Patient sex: M
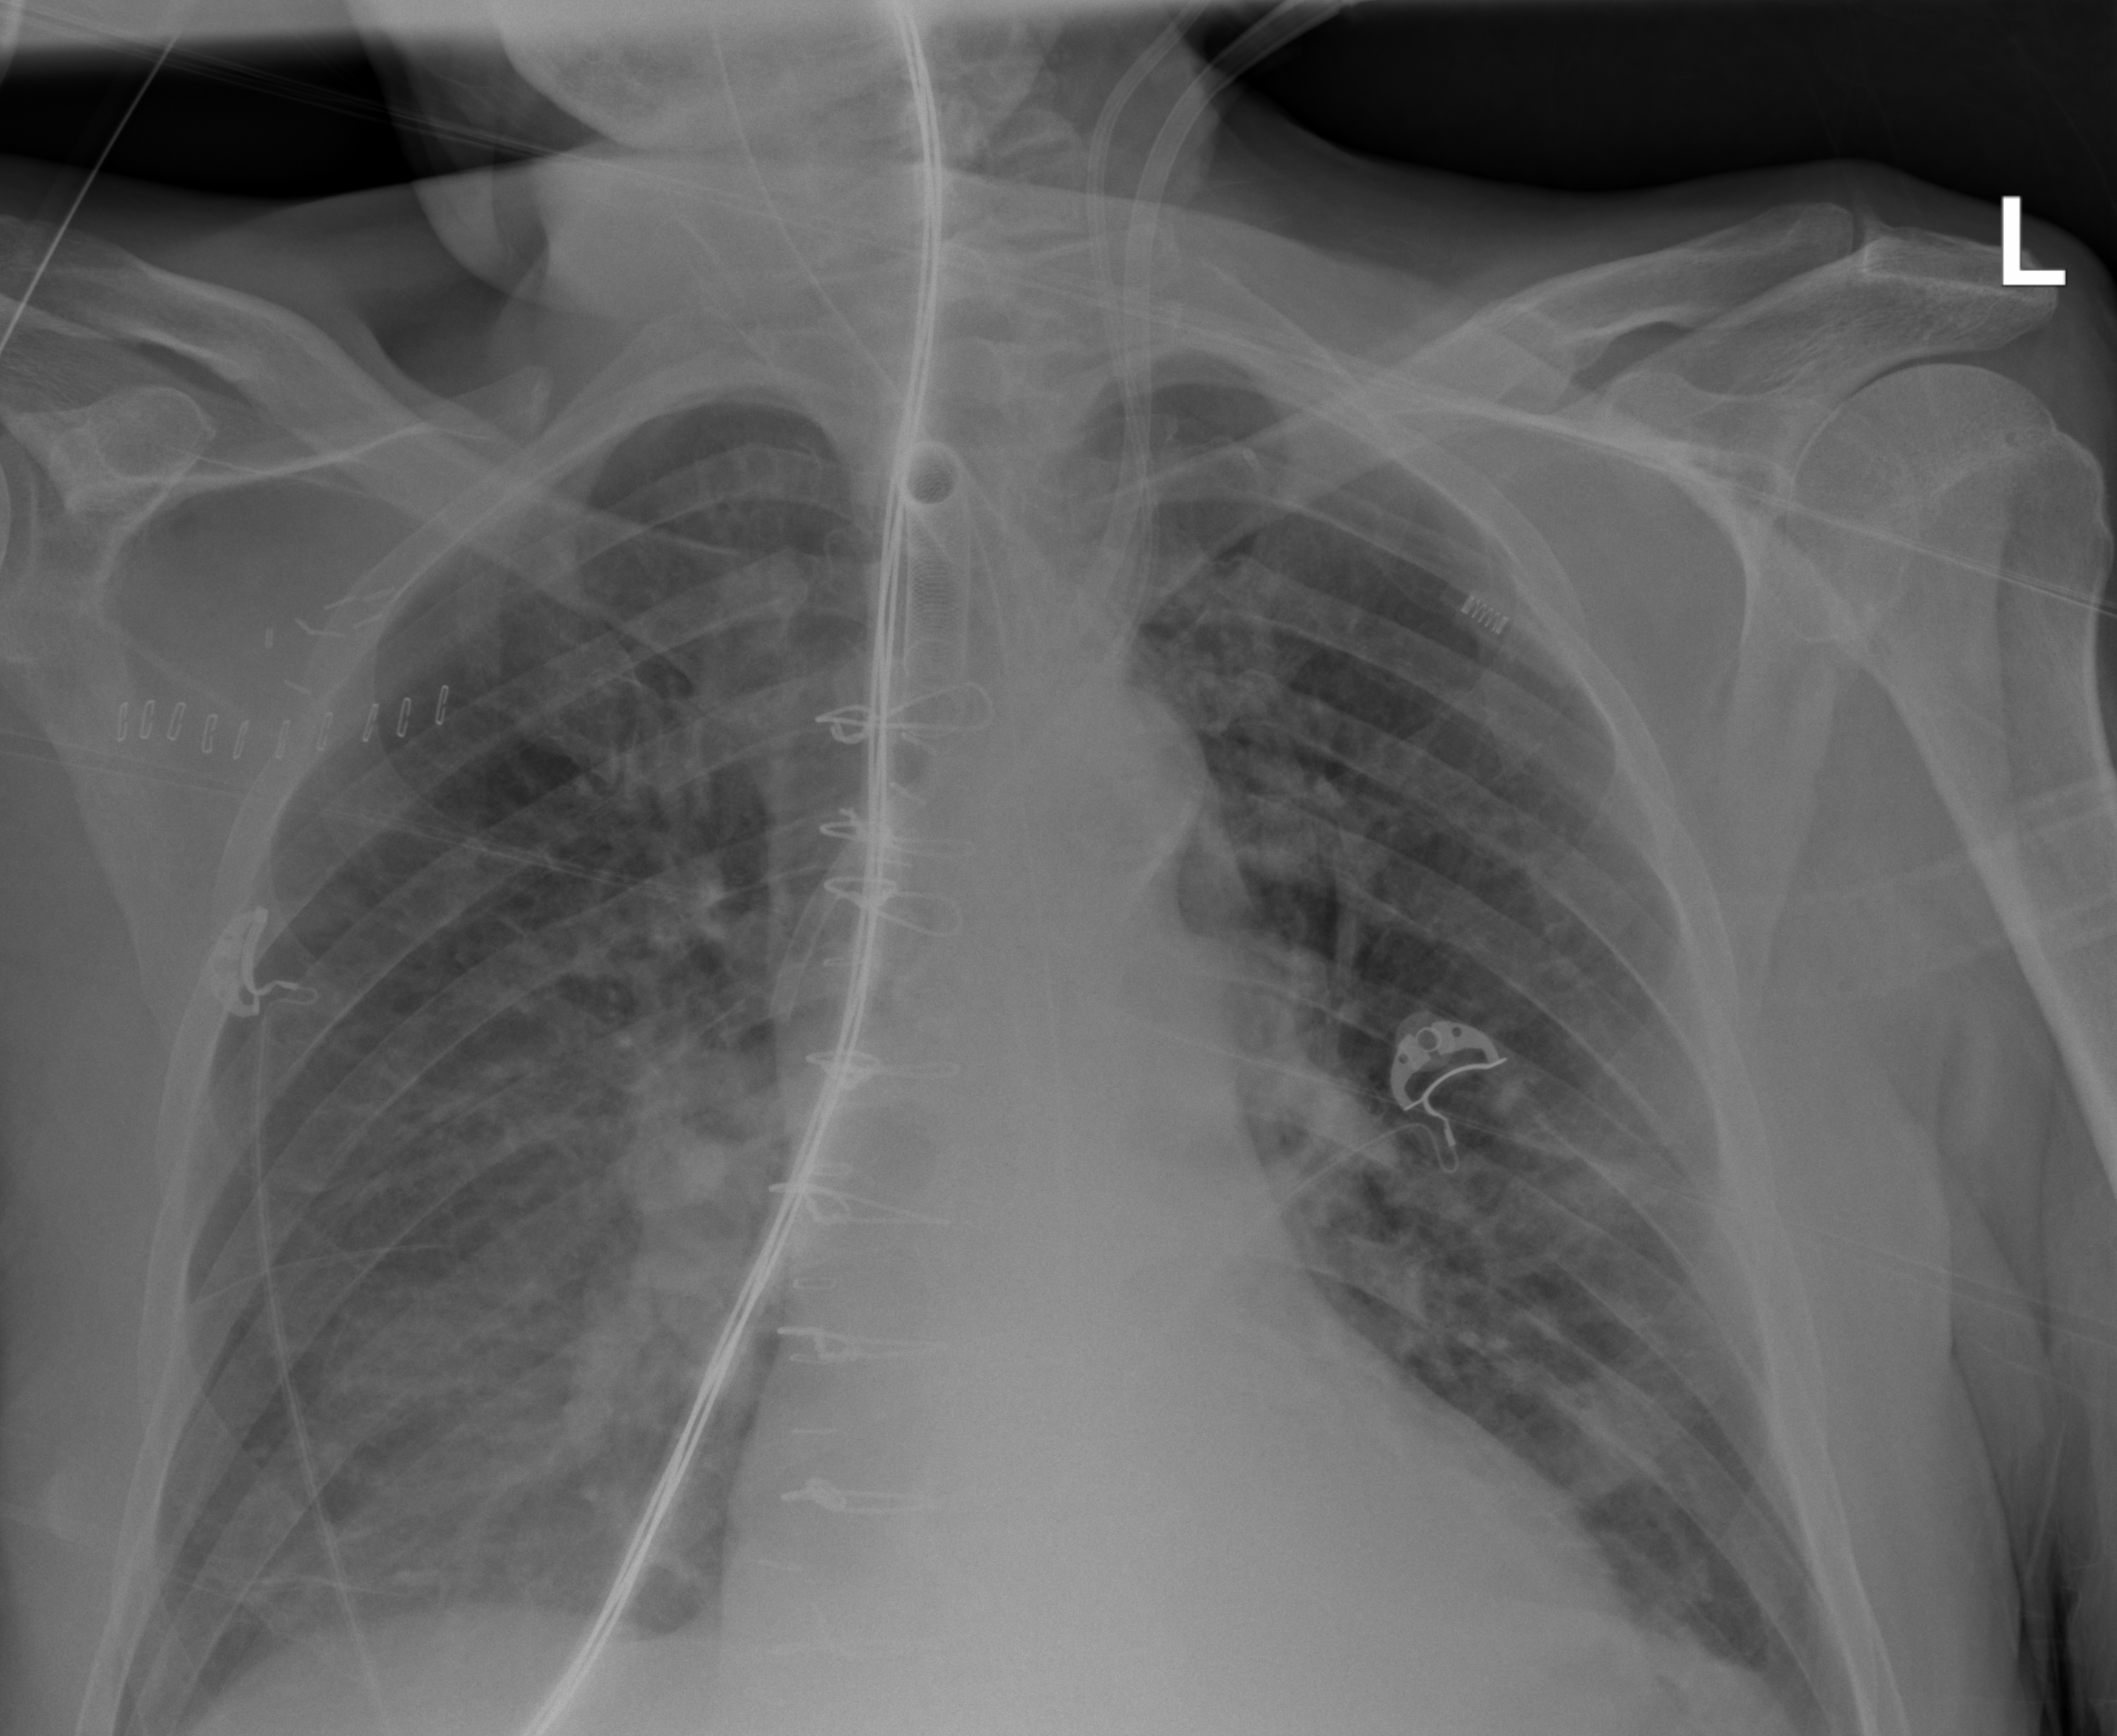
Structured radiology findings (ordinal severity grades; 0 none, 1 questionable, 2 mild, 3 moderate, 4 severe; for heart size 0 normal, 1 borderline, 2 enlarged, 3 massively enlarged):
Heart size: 0
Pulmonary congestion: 0
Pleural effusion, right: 2
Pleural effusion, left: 0
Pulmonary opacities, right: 0
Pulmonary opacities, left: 0
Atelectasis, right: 2
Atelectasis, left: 0